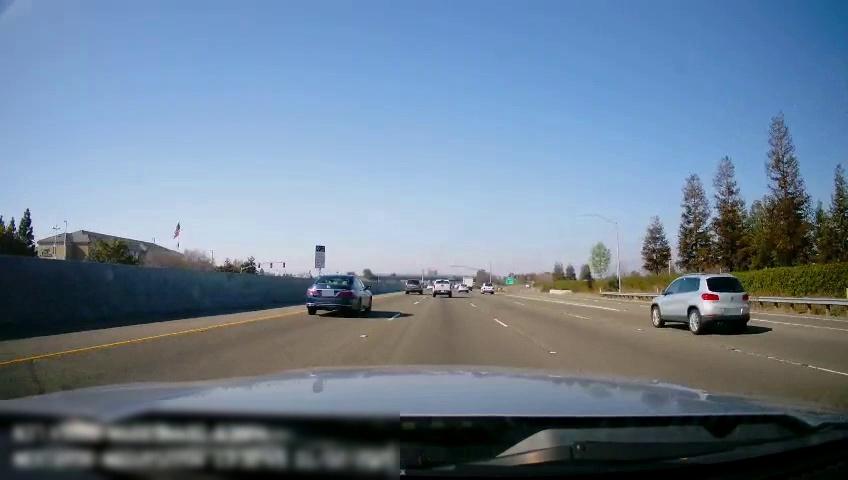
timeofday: Day
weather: Sunny
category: Drivable Space
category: Vehicles | Car
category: Vehicles | SUV
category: Vehicles | Truck
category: Vehicles | SUV
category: Vehicles | Car
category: Vehicles | Other LV
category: Vehicles | SUV
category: Lanes | Alternate Lane
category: Lanes | Current Lane
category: Lanes | Current Lane
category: Lanes | Alternate Lane
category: Lanes | Alternate Lane
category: Lanes | Alternate Lane